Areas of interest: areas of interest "Insurance Company"
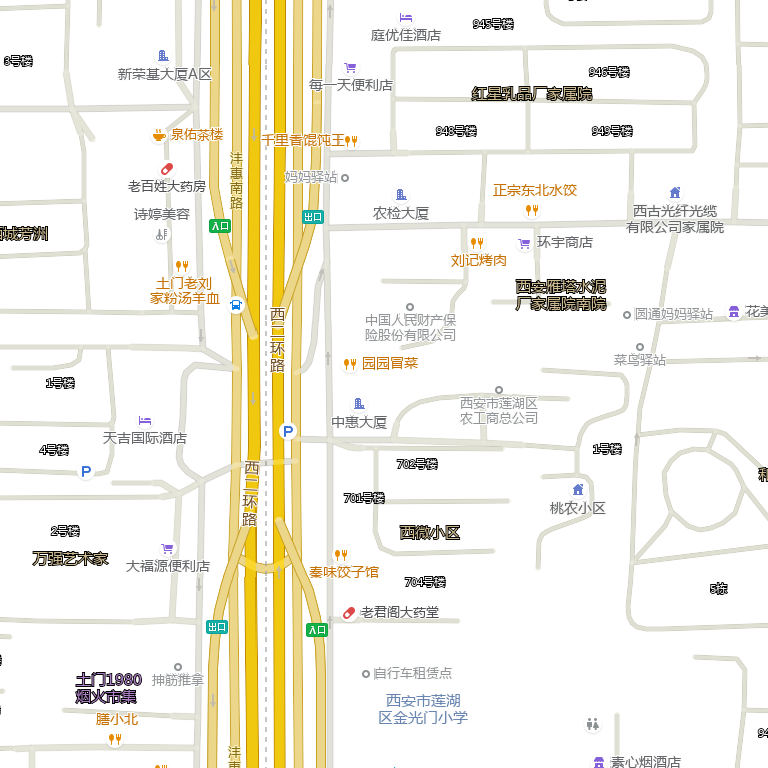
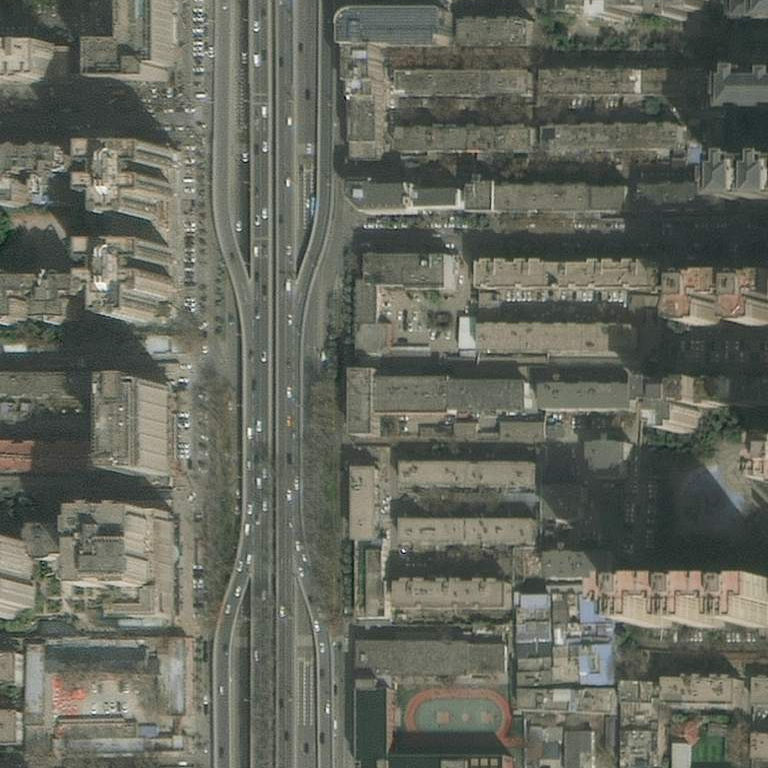